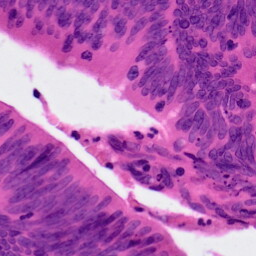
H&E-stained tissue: Colon